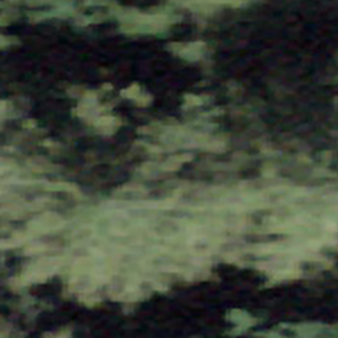
Label: other